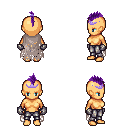
a pixel art fantasy rpg character, female body template, human, tanned skin, gray tattered cape, metal pants, purple mohawk hairstyle, purple tiara, metal gloves, four views (front, back, left, right), 2x2 character sprite sheet, small pixel art, hard edges, no anti-aliasing